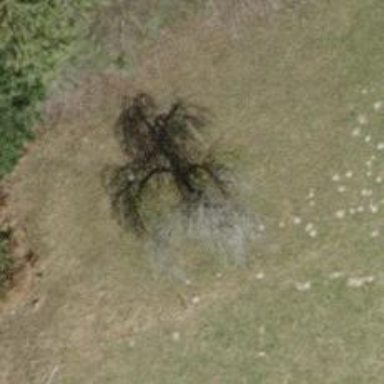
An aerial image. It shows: Beautiful tree in nature.